Field crop: maize
Growth stage: 2
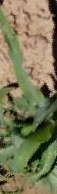
Species: maize